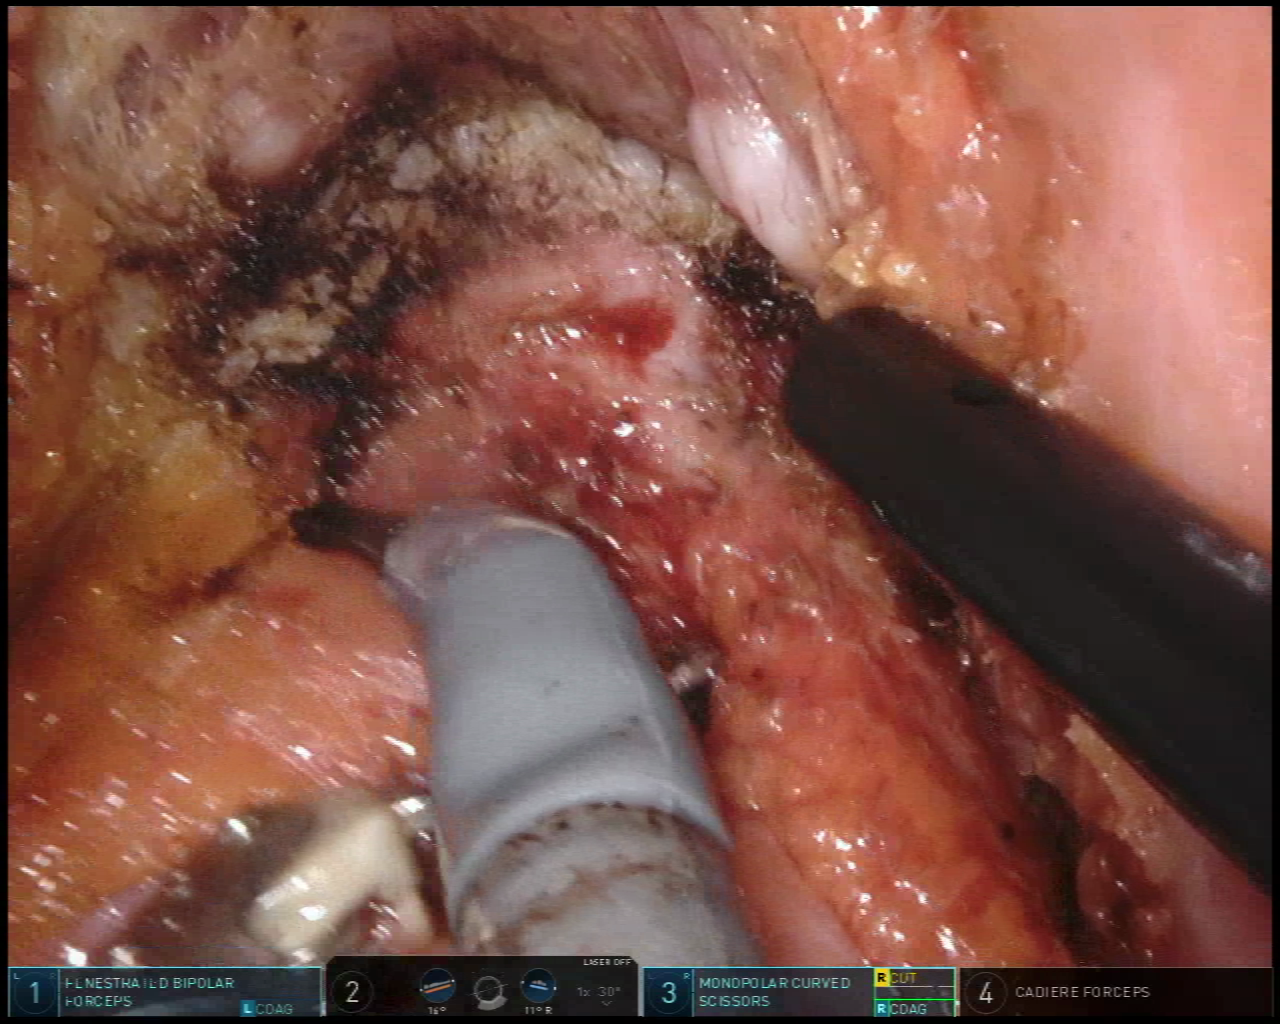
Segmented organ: vesicular_glands
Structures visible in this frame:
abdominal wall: no
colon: no
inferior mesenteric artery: no
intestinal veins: no
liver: no
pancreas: no
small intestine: no
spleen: no
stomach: no
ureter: no
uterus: no
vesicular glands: yes